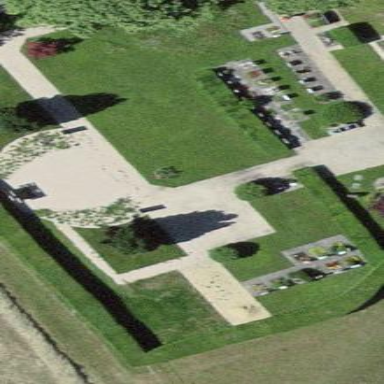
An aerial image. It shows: Cemetery.